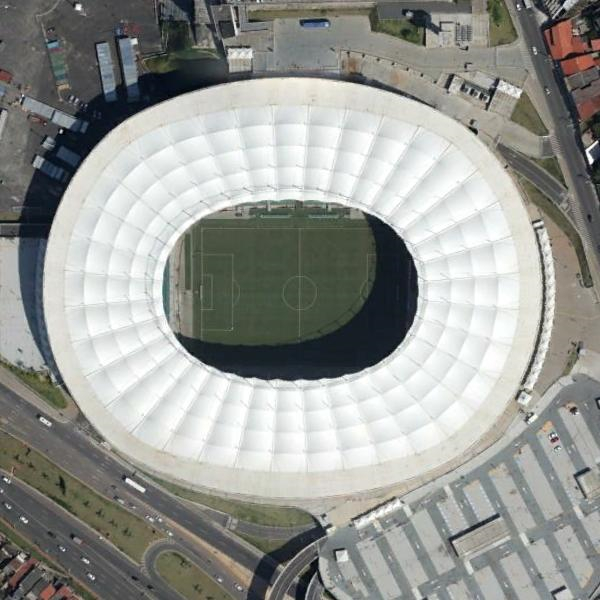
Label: Stadium